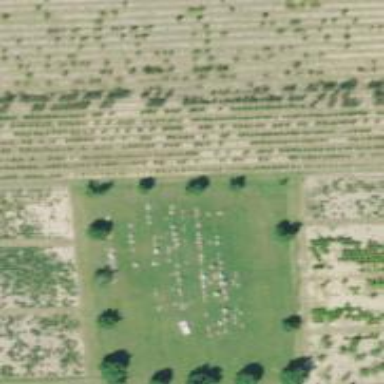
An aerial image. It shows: Grave yard.